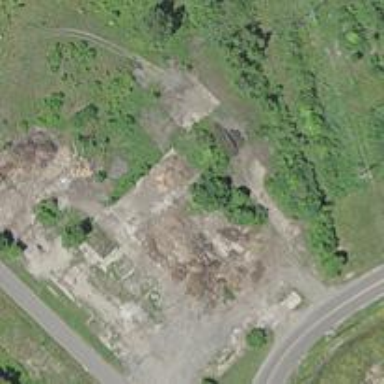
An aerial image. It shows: Brownfield site.